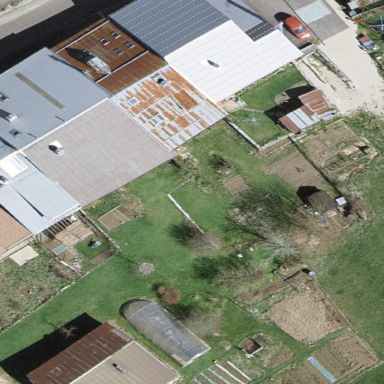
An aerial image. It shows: Allotments area.